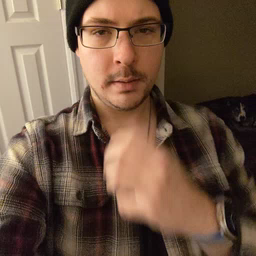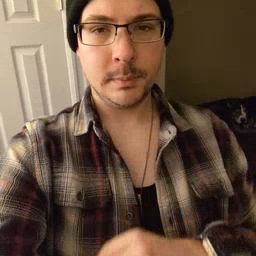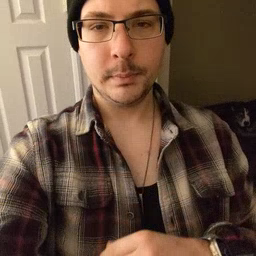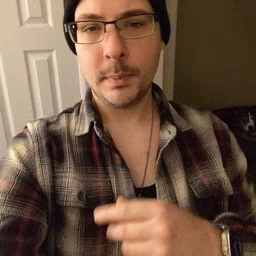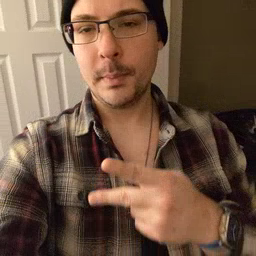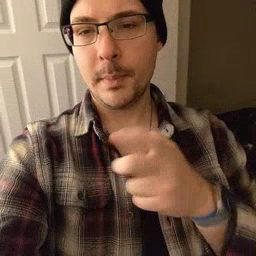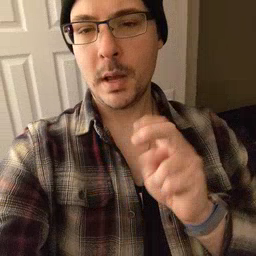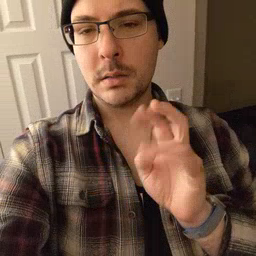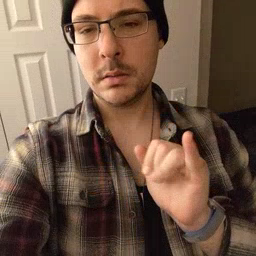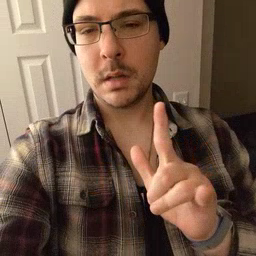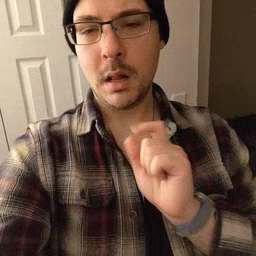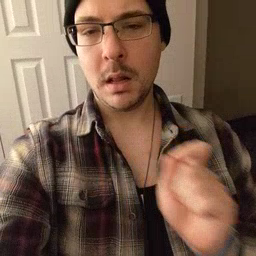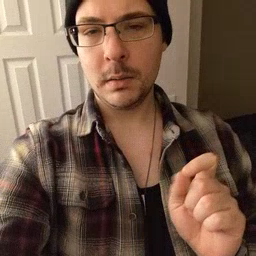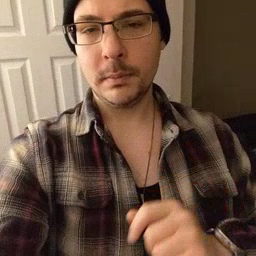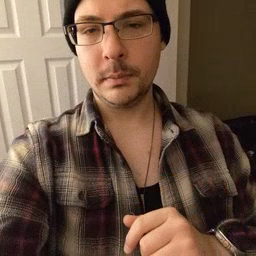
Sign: pencil